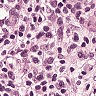
Metastatic tissue present: yes